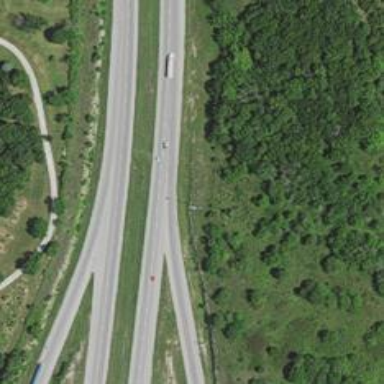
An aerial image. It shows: Motorway.